Question: I've been working on some formulas and in cells instead of blank it shows 0.

Code looks like this '=IF(ISNUMBER(MATCH(A2;B$2:B$100;0));"";A2)'.
I have tried IFERROR and it set to general.
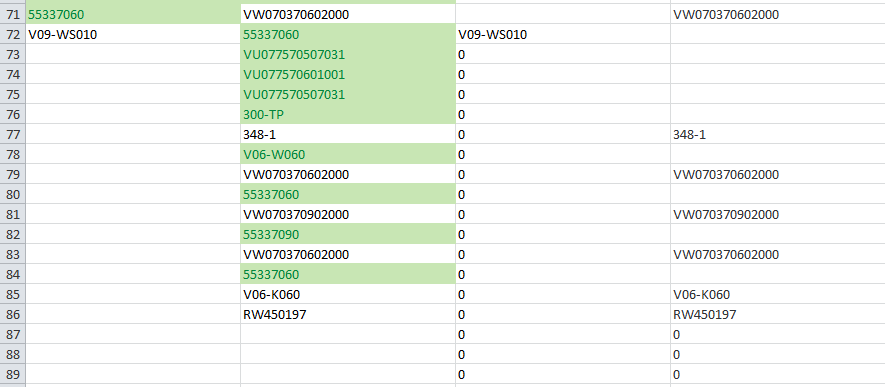
Answer: Your formula, when A2 is blank and the match fails, eventually resolves to
'''
=A2
'''
If A2 is empty, Excel will return a '0' in that circumstance.
One way around it is to explicitly test A2 for being empty, which is the same as having a "null string"
'''
=IF(ISNUMBER(MATCH(A2,B$2:B$100,0)),"",IF(A2="","",A2))
'''
or
'''
=IF(ISNUMBER(MATCH(A2,B$2:B$100,0)),"",IF(ISBLANK(A2),"",A2))
'''